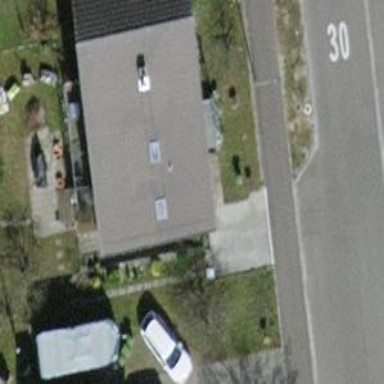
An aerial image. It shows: Building with tiled roof.